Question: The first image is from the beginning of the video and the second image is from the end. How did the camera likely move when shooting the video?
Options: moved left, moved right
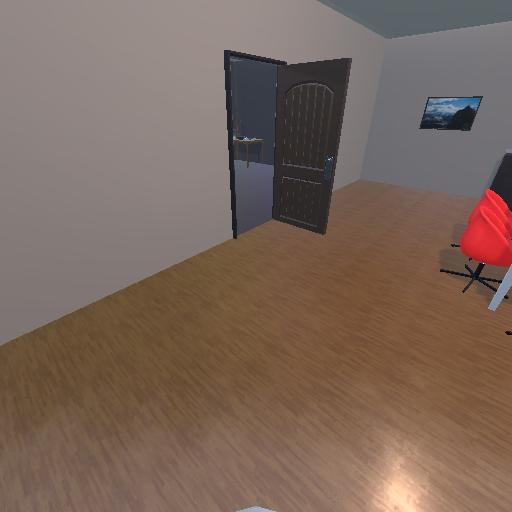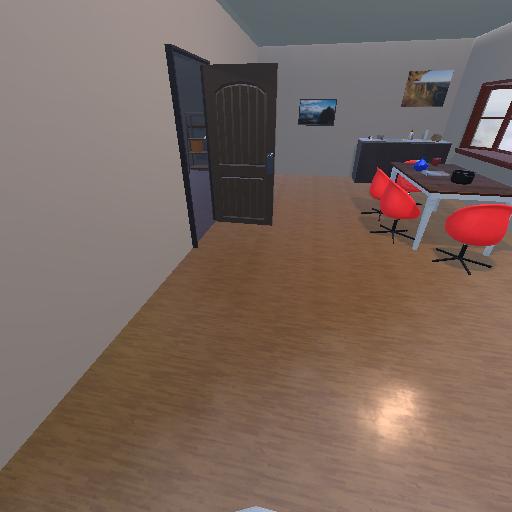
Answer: moved left